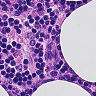
Metastatic tissue present: no